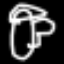
Label: angel